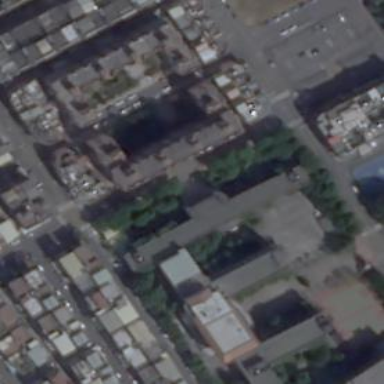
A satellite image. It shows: School building.